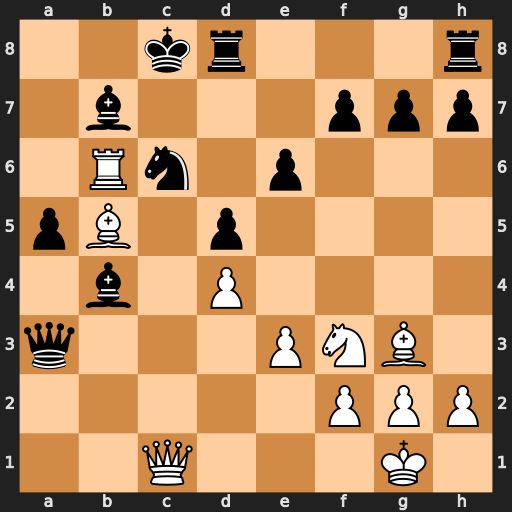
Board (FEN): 2kr3r/1b3ppp/1Rn1p3/pB1p4/1b1P4/q3PNB1/5PPP/2Q3K1
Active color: w
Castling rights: -
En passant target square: -
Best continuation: Rxc6+ Bxc6 Qxc6#